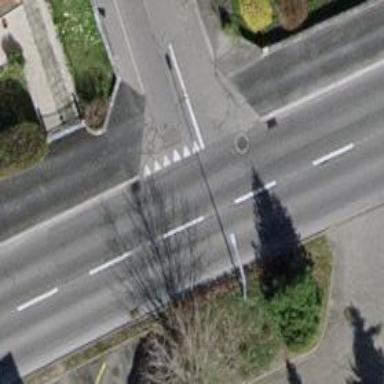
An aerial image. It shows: Residential road with asphalt surface and sidewalks on both sides.